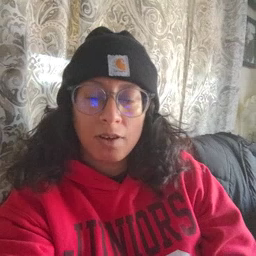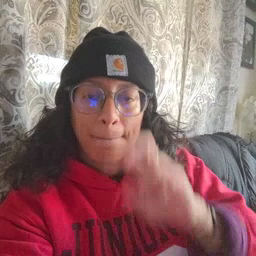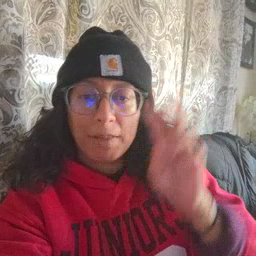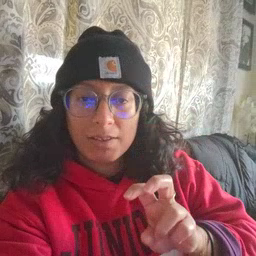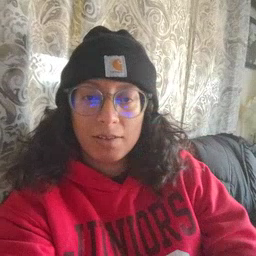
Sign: pizza